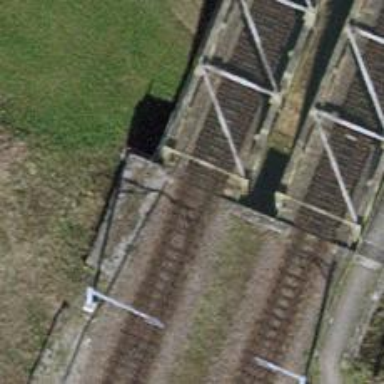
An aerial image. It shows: Railway bridge with truss structure. The railway on the bridge has contact lines for electrification.